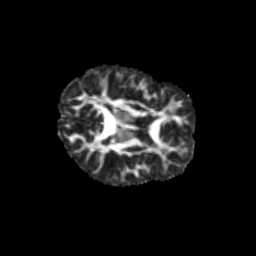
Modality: FA
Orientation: axial
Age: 10
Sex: female
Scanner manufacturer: siemens
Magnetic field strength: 3 T
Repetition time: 3.8 s
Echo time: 0.07 s